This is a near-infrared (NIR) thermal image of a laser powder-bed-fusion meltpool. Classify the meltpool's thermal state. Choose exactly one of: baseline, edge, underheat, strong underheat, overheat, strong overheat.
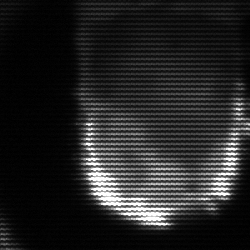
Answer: baseline